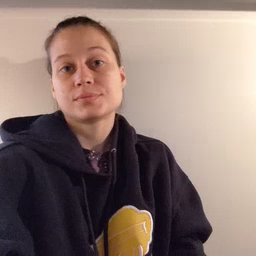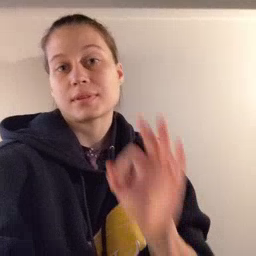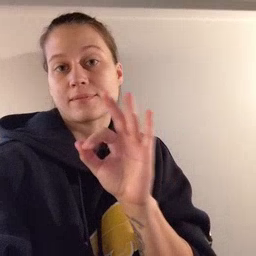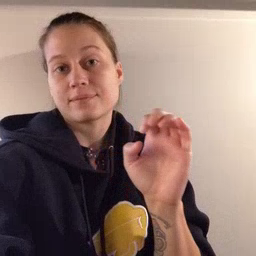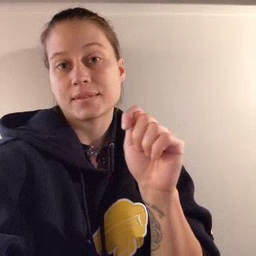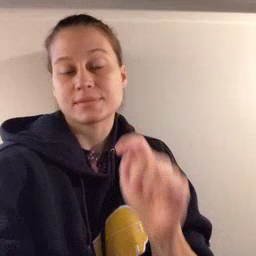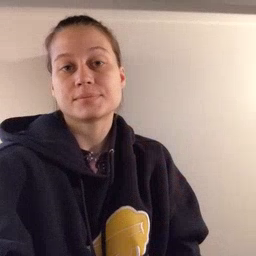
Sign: feet